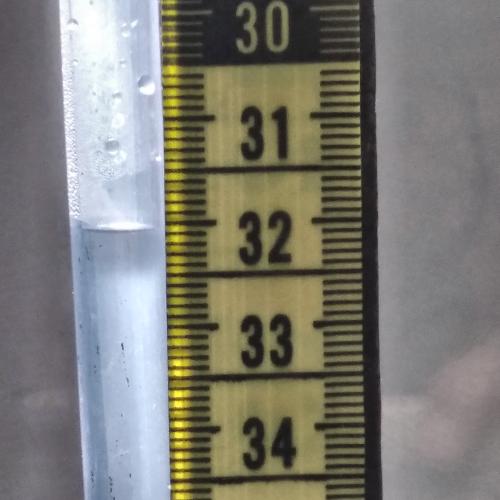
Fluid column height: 32.0 cm